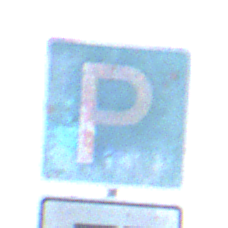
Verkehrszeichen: Parken
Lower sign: HinweisDurchSinnbild16
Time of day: SunriseSunset
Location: Outdoor (Nature)
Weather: Clear
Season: NotSpecified
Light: Natural